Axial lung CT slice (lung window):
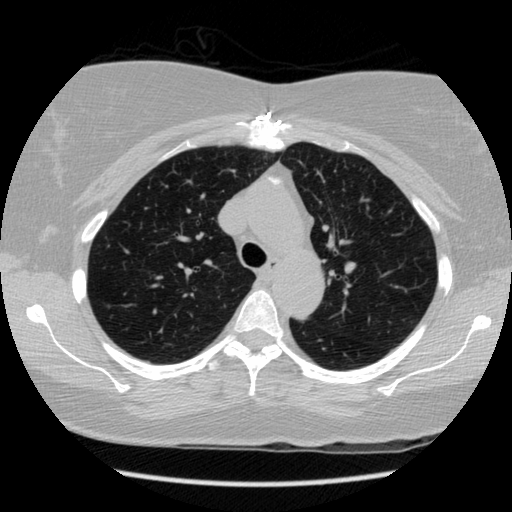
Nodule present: no